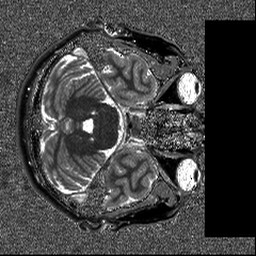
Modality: T1map
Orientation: axial
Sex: female